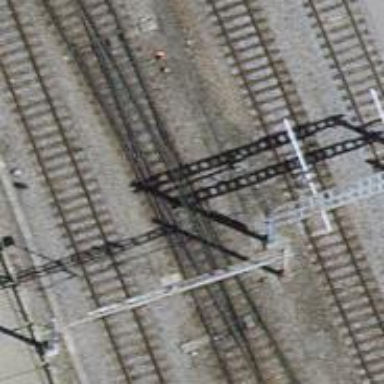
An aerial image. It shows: Single-track railway with electrified contact lines.